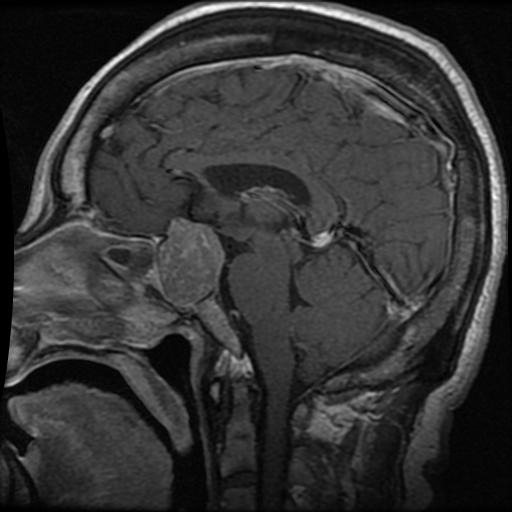
Label: pituitary